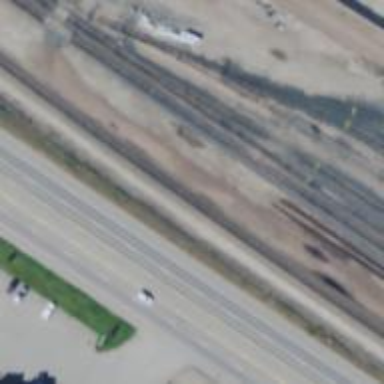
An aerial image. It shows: Railway track.